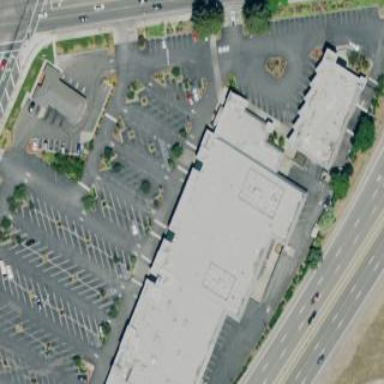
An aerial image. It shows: Retail building.